Question: Site is located here: <URL>
Here is an image of the problem:
As you can see, using CSS3 'border-radius', and 'background: transparent' I was able to make what looks like a "cutout" from the div. The problem should be obvious that the corners are transparent as well.
I know I could just use an image and problem would be solved, but I want to use CSS3. I think there is probably some ingenious way to get around this problem, but I am not thinking of it. I do want to note that I am using css3pie.com to allow IE6 through IE8 CSS3 functionality.
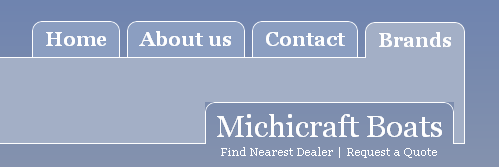
Answer: This is a bit hacky
This rules apply to the p tag
'''
-webkit-box-shadow: #A3AFC6 0px -4px 0px 3px;
'''